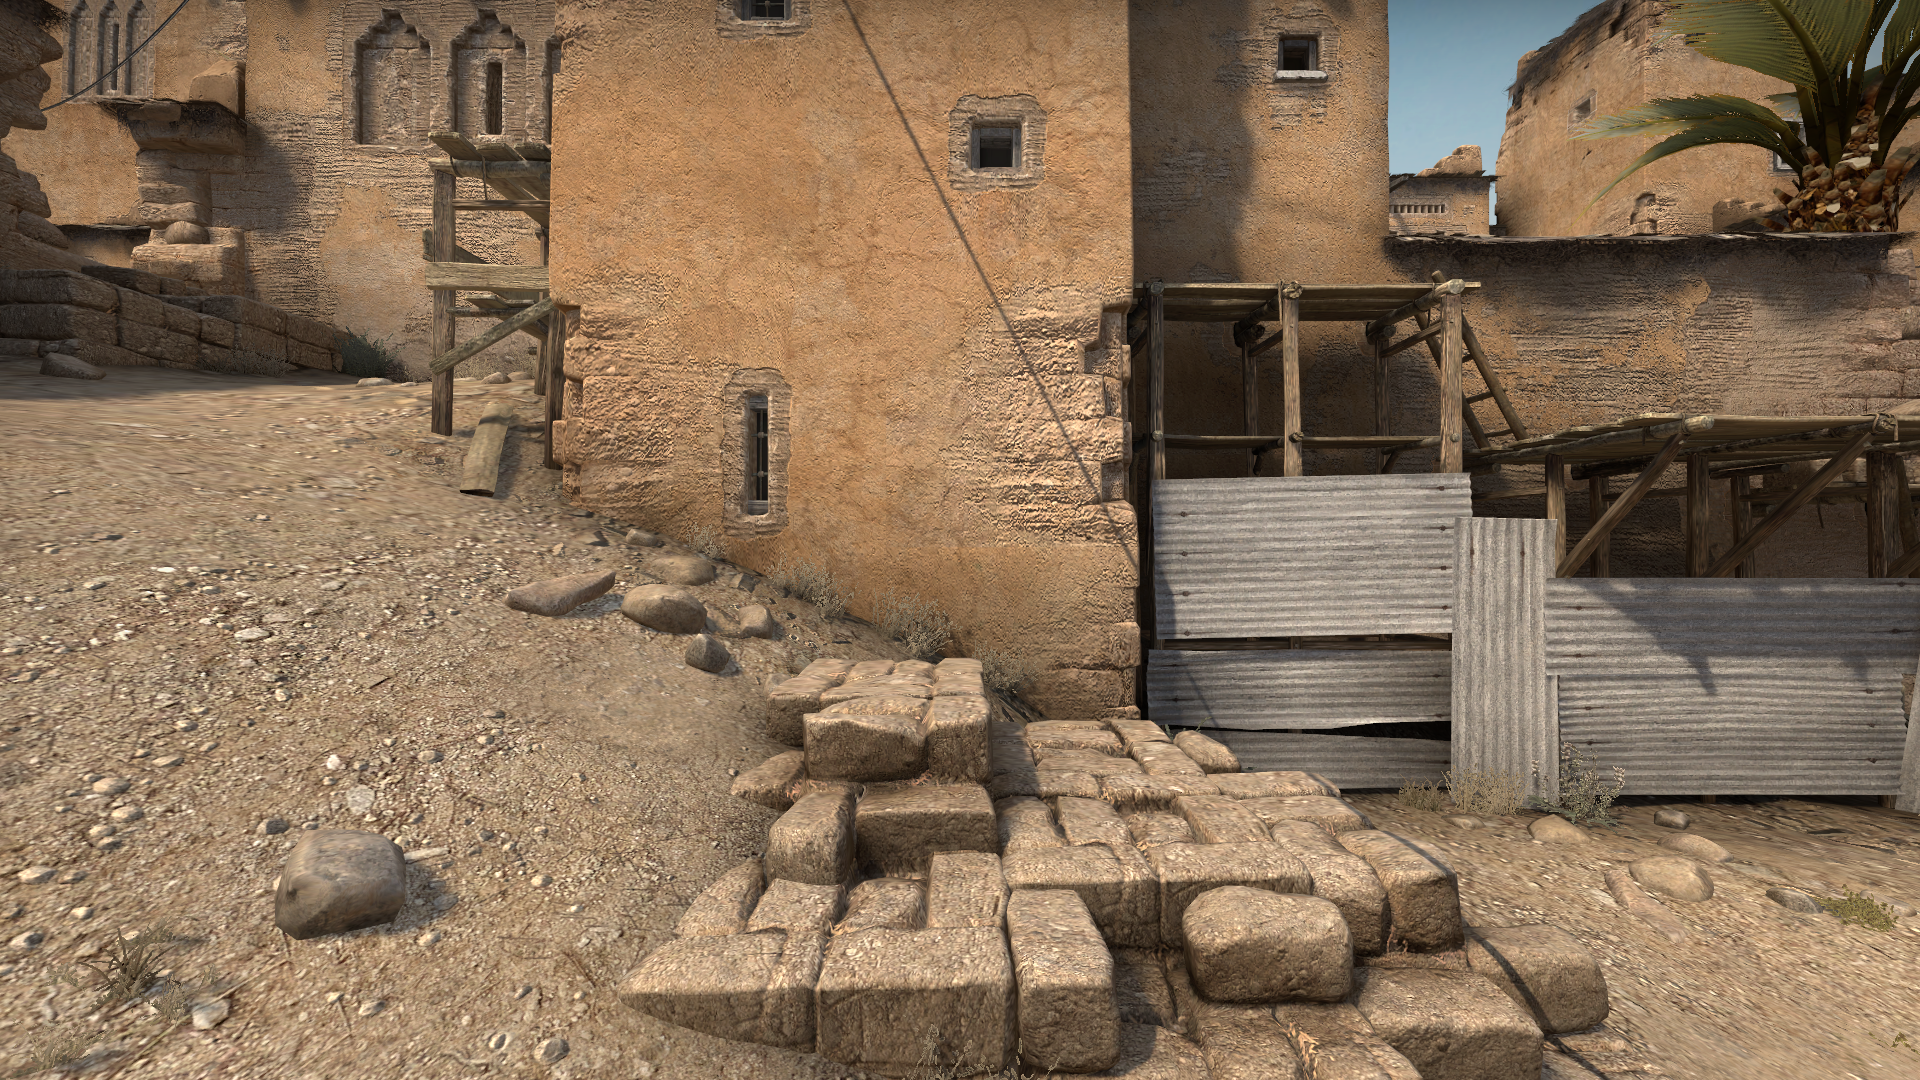
Map: de_dust2